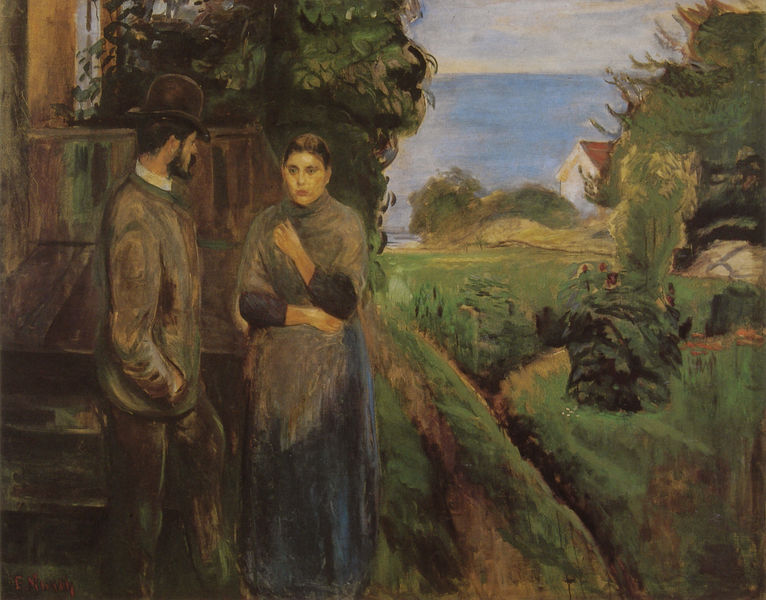
Titel: Abendgespräch
Künstler: Edvard Munch
Standort: Kobenhavn
Institution: Statens Museum for Kunst
Schlagwörter: baum, blau, blätter, dunkel, gemälde, himmel, laub, mann, meer, schatten, umhang, weiß, wolken, bäume, gelb, grün, landschaft, menschen, ocker, see, braun, frau, geste, hut, kleid, licht, mund, profil, schwarz, türkis, blick, dach, dame, gebäude, gras, haus, schal, tuch, weg, wiese, beige, gespräch, malerei, rock, symbolismus, zylinder, anzug, bart, hose, jacke, jung, wand, arme, gesicht, inkarnat, kragen, stehen, vollbart, bildnis, herr, hände, portrait, signatur, öl, bach, dämmerung, ferne, flusslauf, halme, horizont, häuser, natur, schilf, strauch, weite, busch, büsche, sträucher, fransen, mantel, stehend, decke, paar, pflanzen, lippen, garten, beine, hellblau, balkon, düster, zwei, giebel, lila, violett, treppe, treppen, balcony, blue, hat, oil, people, red, stair, stairs, steps, white, figures, green, grey, manet, modern, old, painting, woman, brown, geländer, staircase, stufen, kinnbart, stola, melone, pärchen, abschied, munch, seite, gehweg, backenbart, stehkragen, tasche, liebespaar, edvard munch, ehepaar, eiss, has, buschwerk, heaven, man, sky, tree, brauntöne, tonig, hosentasche, kragenw, house, lake, landscape, nature, ocean, sea, houses, roof, trees, village, graben, miene, bushes, garden, path, plants, umhüllt, shawl, impressionism, scarf, beard, couple, pair, verschlossen, renoir, jackentasche, satteldach, lawn, furt, degas, eingehüllt, cold, umhängetuch, zuhalten, unterredung, bowler, lush, mystery, chill, ftontal, husband, lan, oldfashioned, wife, wild